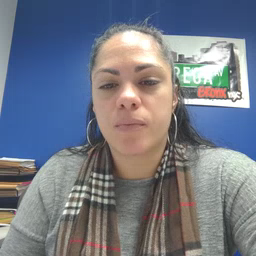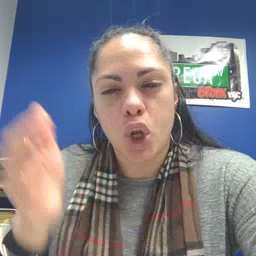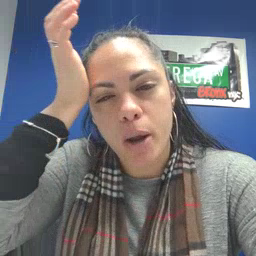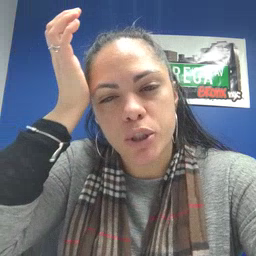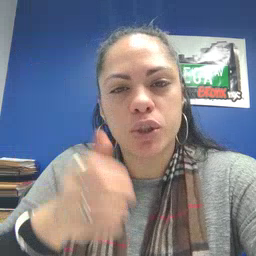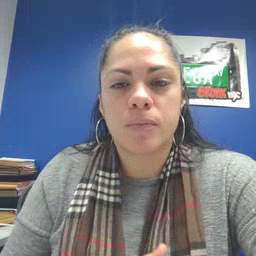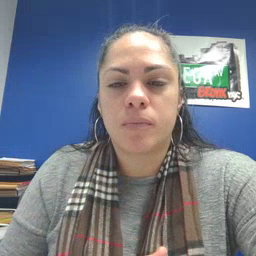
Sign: garbage